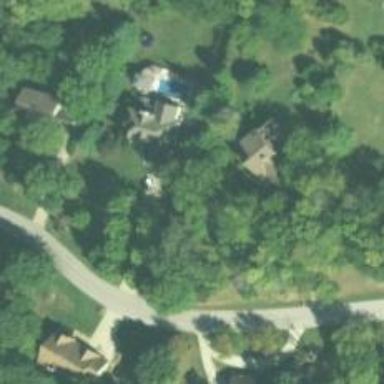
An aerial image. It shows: Driveway.